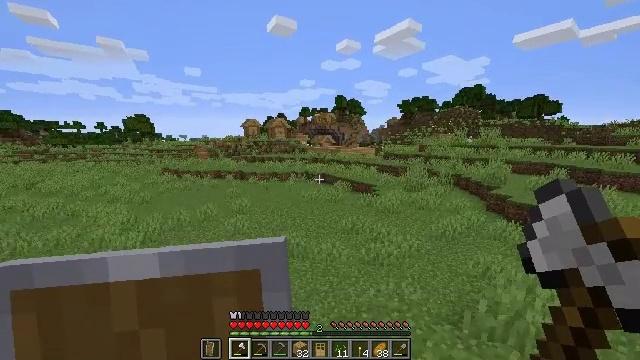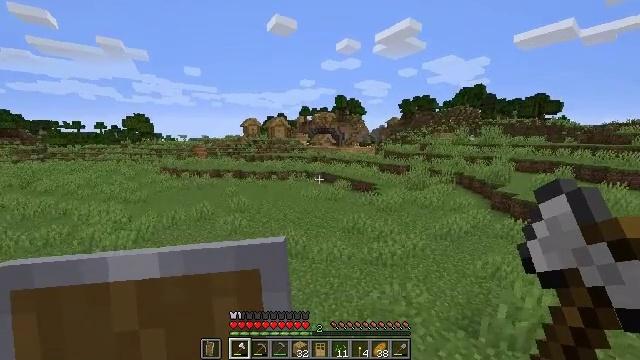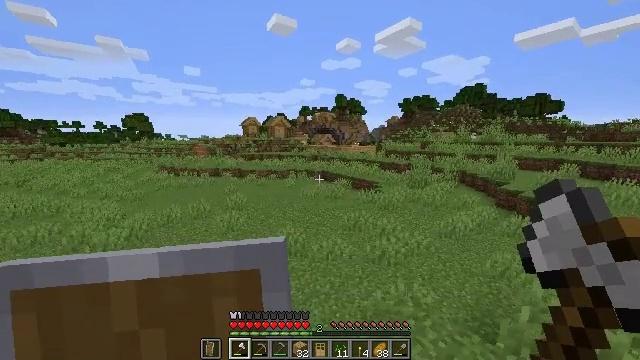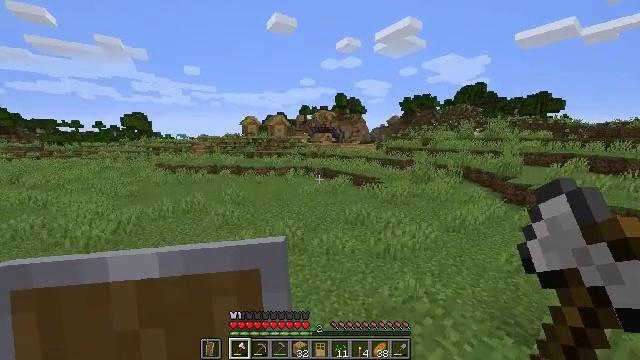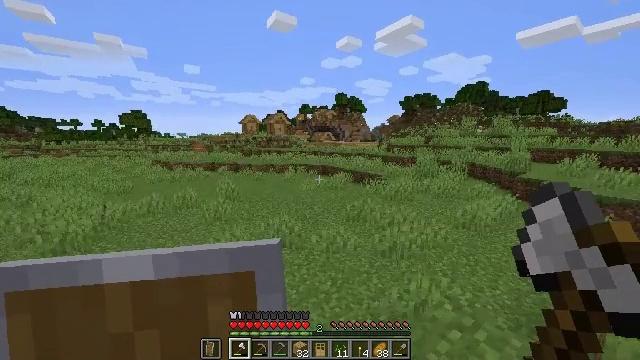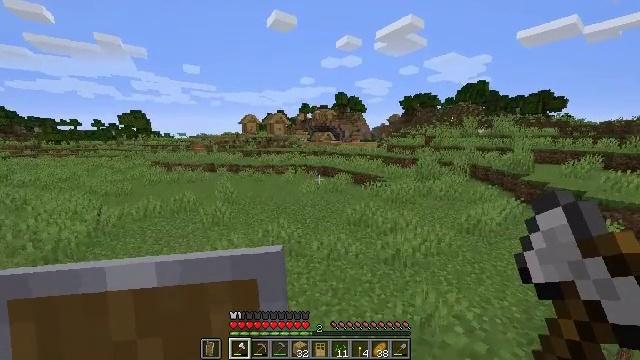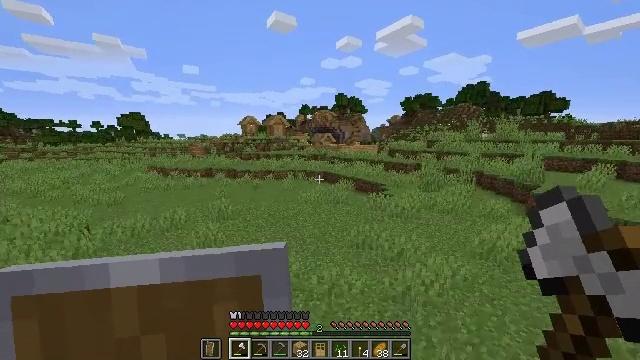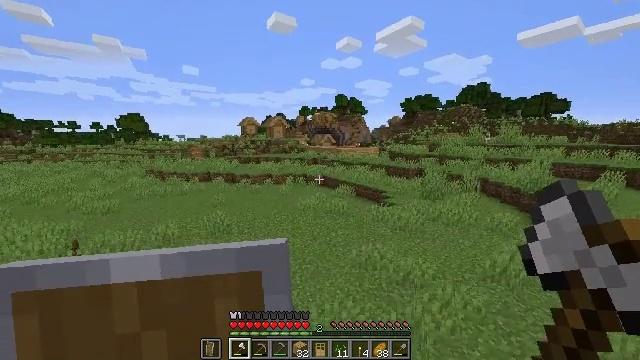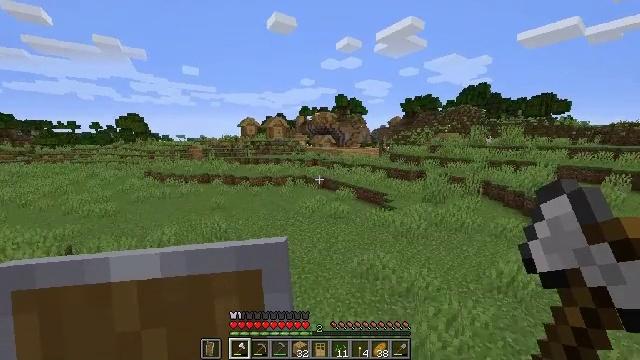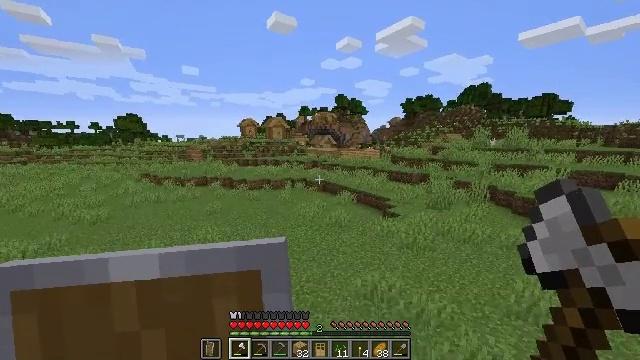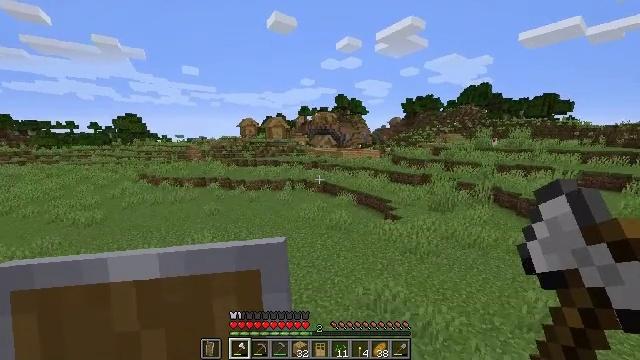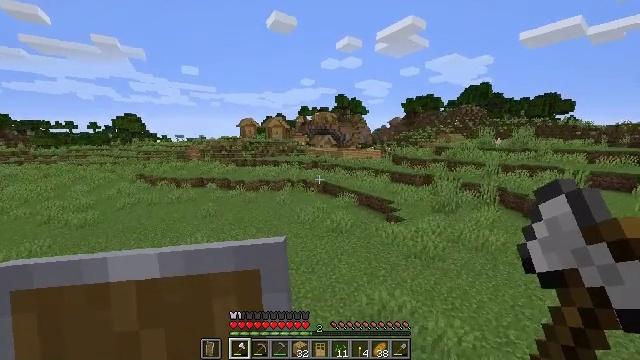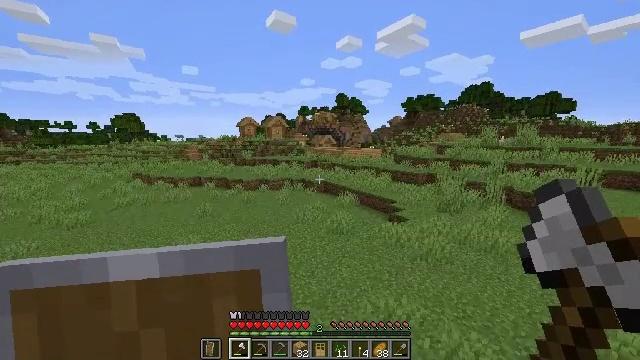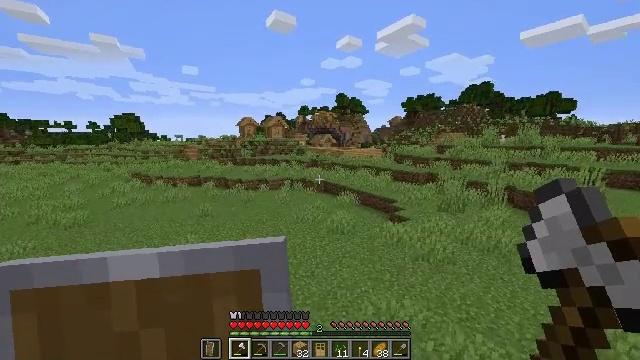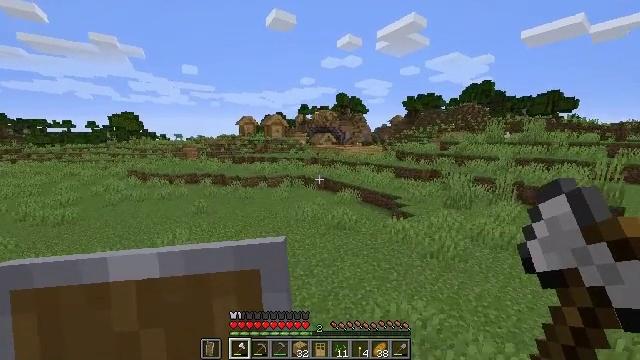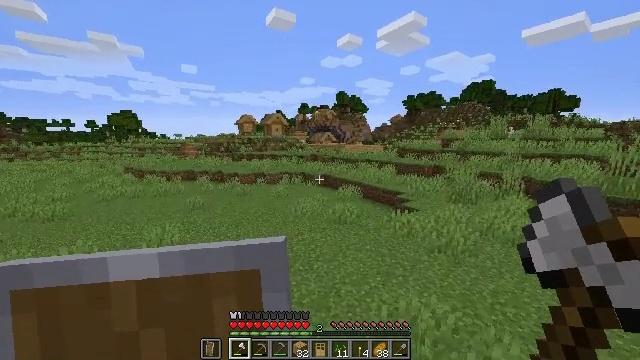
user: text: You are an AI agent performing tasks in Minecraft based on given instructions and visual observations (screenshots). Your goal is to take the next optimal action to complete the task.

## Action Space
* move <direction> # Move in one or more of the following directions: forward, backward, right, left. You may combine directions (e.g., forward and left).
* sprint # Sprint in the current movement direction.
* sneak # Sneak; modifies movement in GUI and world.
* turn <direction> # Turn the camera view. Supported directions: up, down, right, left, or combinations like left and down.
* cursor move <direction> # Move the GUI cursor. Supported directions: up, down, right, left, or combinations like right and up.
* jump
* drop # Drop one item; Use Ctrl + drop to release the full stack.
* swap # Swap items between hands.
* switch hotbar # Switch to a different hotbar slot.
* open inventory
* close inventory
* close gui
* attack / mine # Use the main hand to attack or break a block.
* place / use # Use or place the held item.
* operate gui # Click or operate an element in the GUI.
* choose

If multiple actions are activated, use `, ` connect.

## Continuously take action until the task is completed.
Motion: motion action
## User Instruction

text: craft item air
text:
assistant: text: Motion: move forward, sprint, jump
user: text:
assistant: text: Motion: move forward, sprint, jump
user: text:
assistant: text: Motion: move forward, sprint, jump
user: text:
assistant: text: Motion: move forward, sprint, jump
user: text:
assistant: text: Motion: move forward, sprint, jump
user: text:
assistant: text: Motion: move forward, sprint, jump
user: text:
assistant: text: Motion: move forward, sprint, jump
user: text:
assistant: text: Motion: move forward, sprint, jump
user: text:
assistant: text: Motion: move forward, sprint, jump
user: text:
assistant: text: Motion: move forward, sprint, jump
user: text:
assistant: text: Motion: move forward, sprint, jump
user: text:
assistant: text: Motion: move forward, sprint, jump
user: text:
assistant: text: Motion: move forward, sprint, jump
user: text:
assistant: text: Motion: move forward, sprint, jump
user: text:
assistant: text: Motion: move forward, sprint, jump
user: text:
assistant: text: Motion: move forward, sprint, jump
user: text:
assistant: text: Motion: move forward, sprint, jump
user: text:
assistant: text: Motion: move forward, sprint, jump
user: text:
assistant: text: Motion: move forward, sprint, jump
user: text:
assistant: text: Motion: move forward, sprint, jump
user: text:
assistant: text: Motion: move forward, sprint, jump
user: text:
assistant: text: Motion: move forward, sprint, jump
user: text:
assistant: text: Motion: move forward, sprint, jump
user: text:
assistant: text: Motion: move forward, sprint, jump
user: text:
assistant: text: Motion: move forward, sprint, jump
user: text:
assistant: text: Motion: move forward, sprint, jump
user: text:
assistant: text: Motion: move forward, sprint, jump
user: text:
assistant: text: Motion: move forward, sprint, jump
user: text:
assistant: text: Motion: move forward, sprint, jump
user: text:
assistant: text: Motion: move forward, sprint, jump